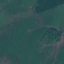
Land use / land cover class: Pasture